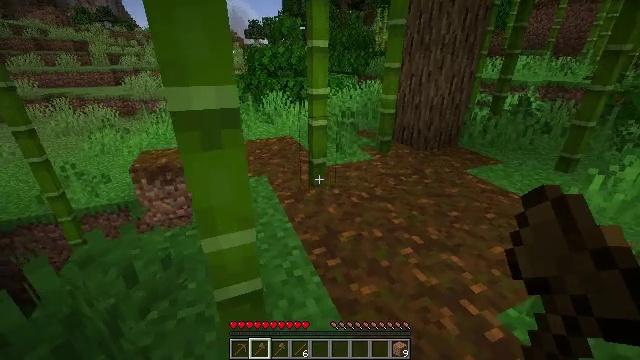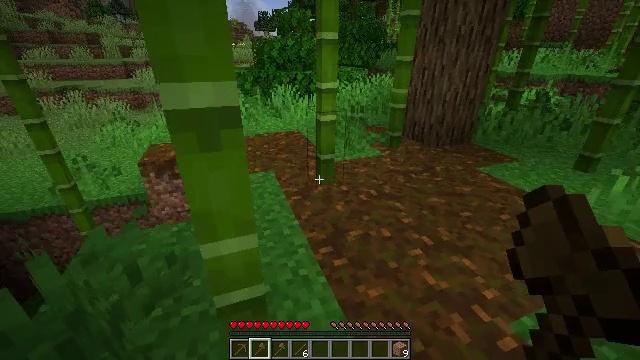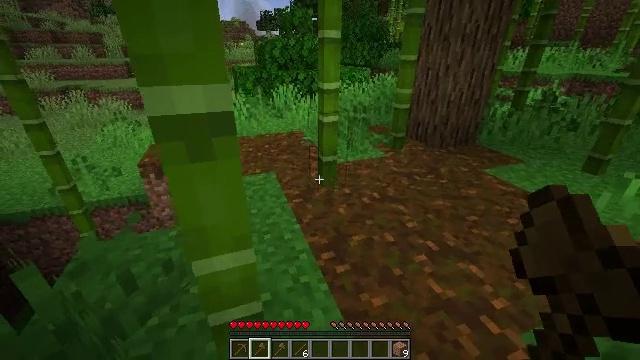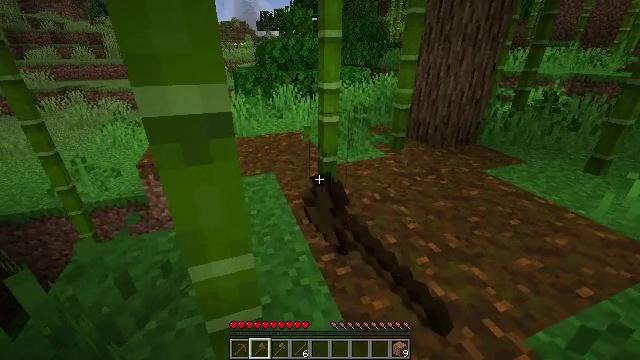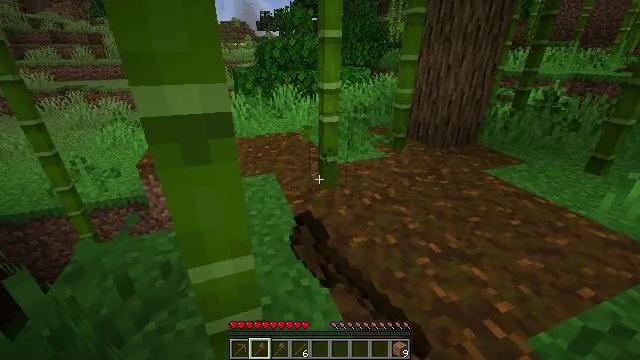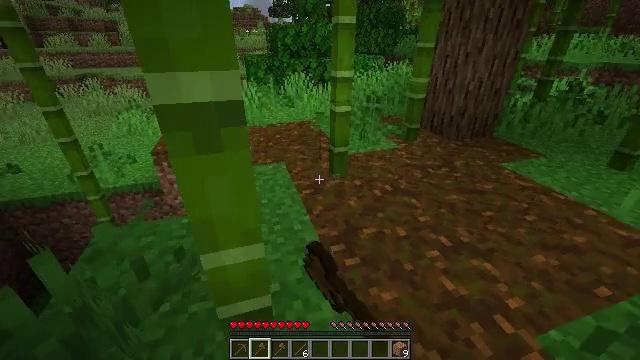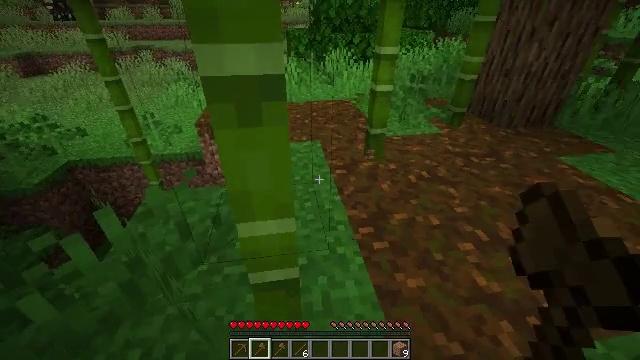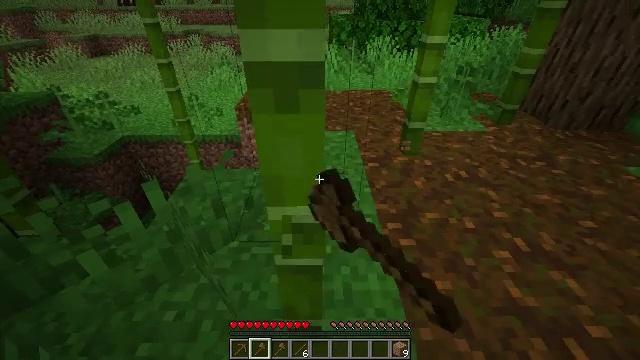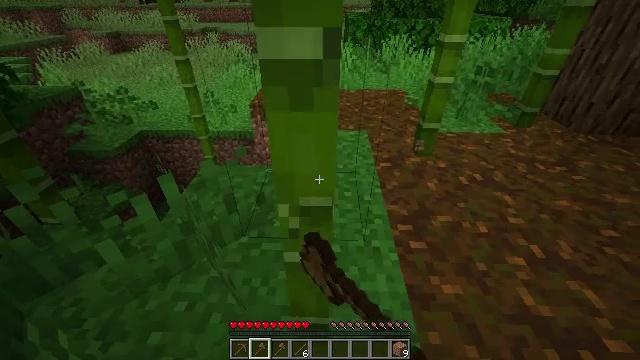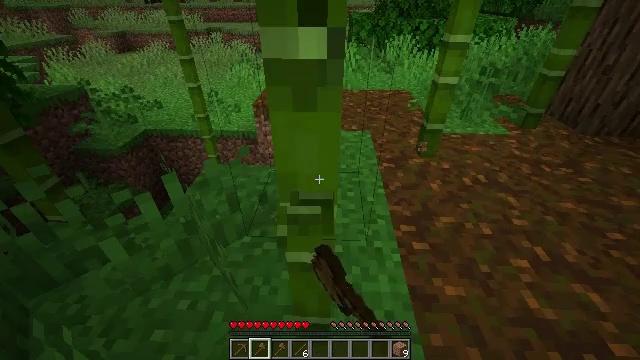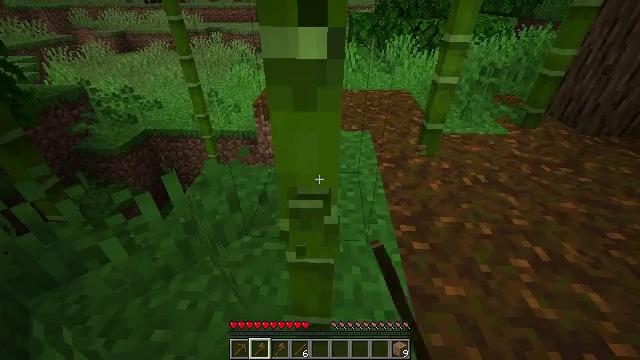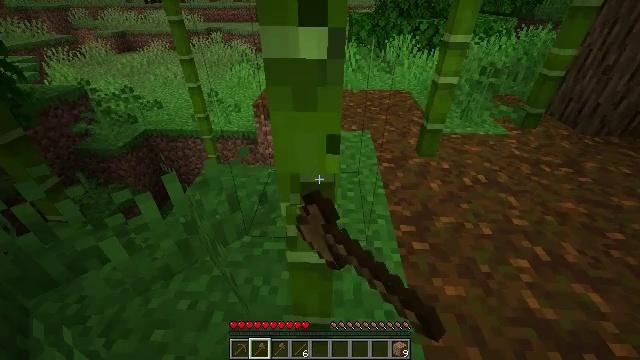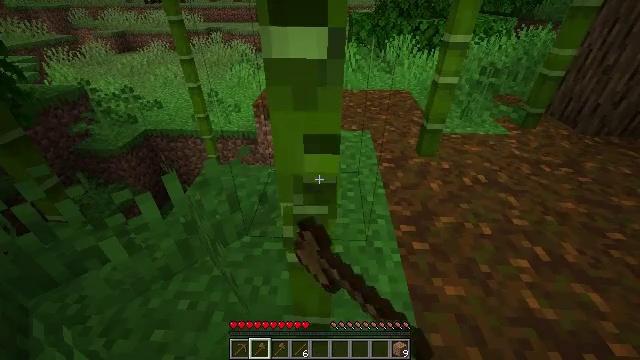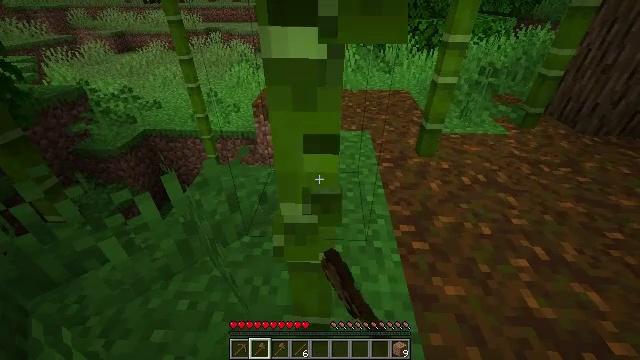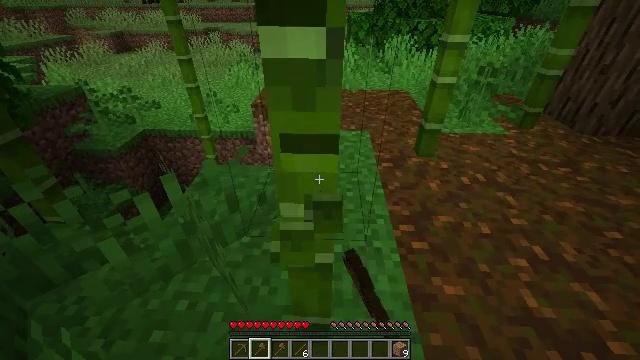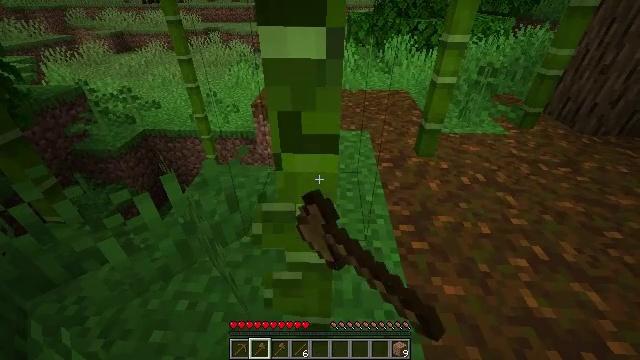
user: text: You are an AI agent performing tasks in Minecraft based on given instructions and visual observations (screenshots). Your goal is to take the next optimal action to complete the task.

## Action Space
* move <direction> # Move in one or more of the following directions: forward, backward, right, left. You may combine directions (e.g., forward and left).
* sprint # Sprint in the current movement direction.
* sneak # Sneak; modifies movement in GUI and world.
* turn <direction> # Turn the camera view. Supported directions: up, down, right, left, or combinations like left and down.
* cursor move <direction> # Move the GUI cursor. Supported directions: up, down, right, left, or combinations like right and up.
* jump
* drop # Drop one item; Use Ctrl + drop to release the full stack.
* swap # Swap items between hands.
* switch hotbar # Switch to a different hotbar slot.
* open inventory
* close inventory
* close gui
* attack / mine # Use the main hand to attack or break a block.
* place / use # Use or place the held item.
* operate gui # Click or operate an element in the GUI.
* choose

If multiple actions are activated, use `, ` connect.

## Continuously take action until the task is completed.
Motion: motion action
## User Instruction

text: Mine bamboo with your hand.
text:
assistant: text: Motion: turn left and down
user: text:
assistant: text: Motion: attack / mine
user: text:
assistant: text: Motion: attack / mine
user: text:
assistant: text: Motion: attack / mine
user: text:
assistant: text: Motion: turn left and down, attack / mine
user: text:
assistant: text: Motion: turn left and down, attack / mine
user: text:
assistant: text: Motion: turn left and down, attack / mine
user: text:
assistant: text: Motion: turn left, attack / mine
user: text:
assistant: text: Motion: attack / mine
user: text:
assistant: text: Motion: attack / mine
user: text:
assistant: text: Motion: attack / mine
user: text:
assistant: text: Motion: attack / mine
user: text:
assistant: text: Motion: attack / mine
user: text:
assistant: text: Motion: attack / mine
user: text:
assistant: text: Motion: attack / mine
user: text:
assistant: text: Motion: attack / mine
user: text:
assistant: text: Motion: attack / mine
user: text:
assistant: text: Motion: attack / mine
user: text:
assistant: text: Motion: attack / mine
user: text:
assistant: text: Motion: attack / mine
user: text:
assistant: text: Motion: attack / mine
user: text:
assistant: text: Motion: attack / mine
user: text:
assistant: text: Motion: attack / mine
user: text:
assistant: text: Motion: attack / mine
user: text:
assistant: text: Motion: attack / mine
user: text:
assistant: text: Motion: attack / mine